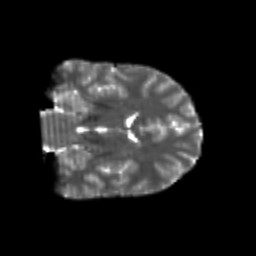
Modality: T2w
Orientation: coronal
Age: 23
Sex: male
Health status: healthy
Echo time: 0.074 s